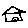
Label: house